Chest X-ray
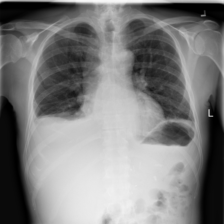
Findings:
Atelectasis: negative
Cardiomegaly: negative
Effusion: negative
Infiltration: negative
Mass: negative
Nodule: negative
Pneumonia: negative
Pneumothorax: negative
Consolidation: negative
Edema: negative
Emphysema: negative
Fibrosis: negative
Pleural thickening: negative
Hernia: negative